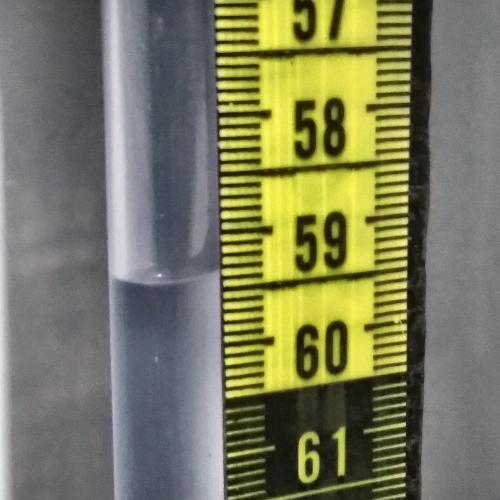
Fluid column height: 59.4 cm